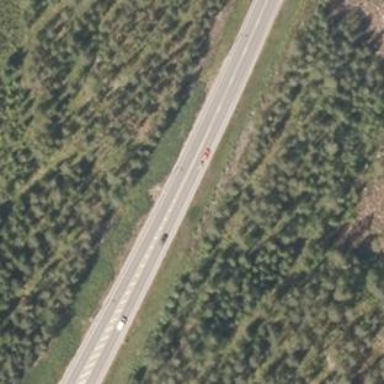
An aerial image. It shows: Asphalt road classified as trunk highway.